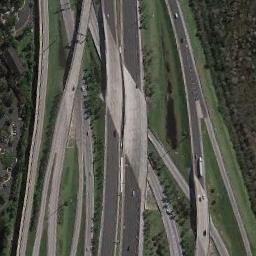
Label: overpass